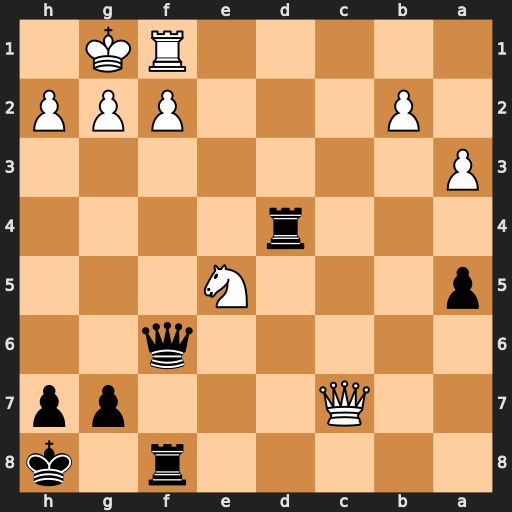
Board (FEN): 5r1k/2Q3pp/5q2/p3N3/3r4/P7/1P3PPP/5RK1
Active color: b
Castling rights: -
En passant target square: -
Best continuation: Qxf2+ Rxf2 Rd1+ Rf1 Rfxf1#